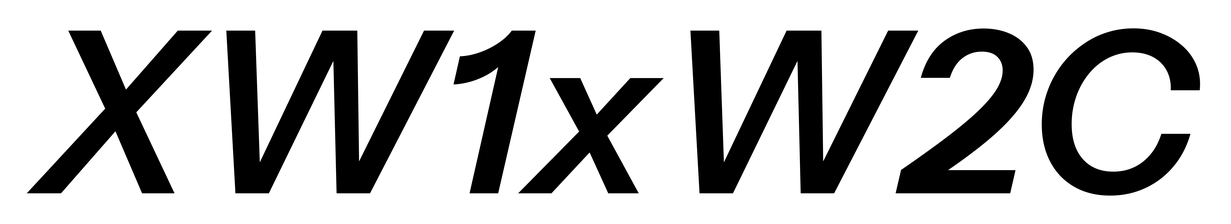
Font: InstrumentSans-Italic_SemiBold_Italic